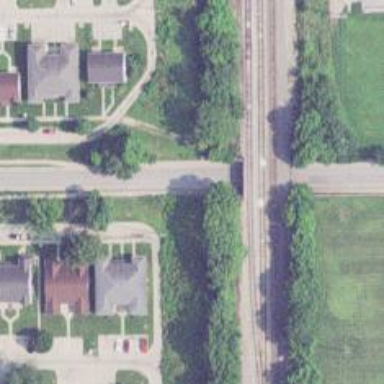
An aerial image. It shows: Railway crossing.